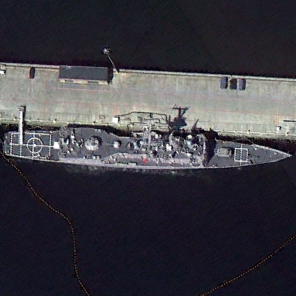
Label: cruiser